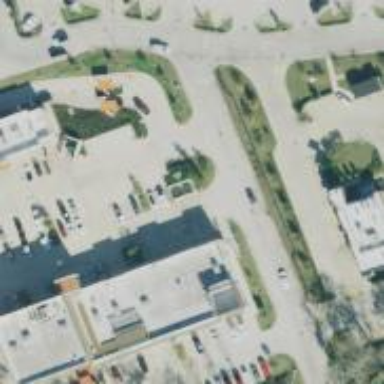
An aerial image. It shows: Retail building.